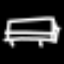
Label: bed